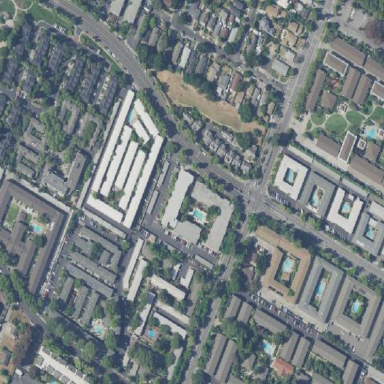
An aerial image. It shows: Residential area with apartments.